Field crop: maize
Growth stage: 2
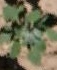
Species: chenopodium